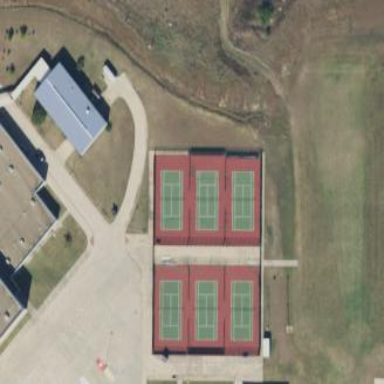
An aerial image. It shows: Tennis court on pitch designated for leisure land.